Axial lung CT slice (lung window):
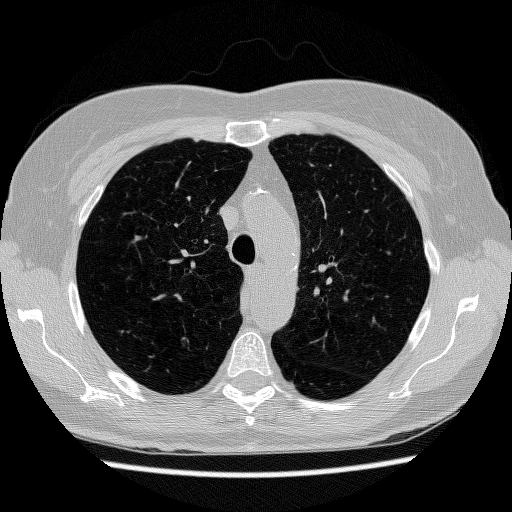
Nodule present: no